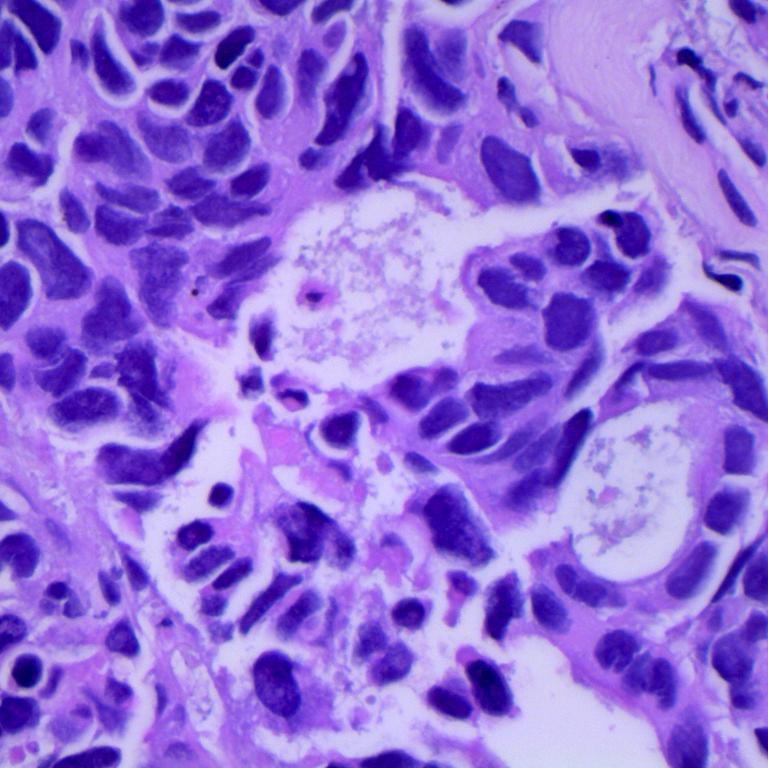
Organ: lung
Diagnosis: adenocarcinomas